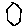
Label: hexagon